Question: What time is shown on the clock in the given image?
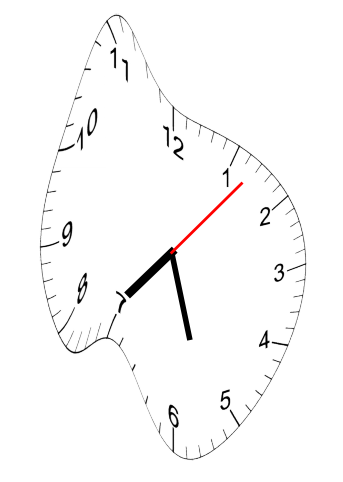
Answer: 07:27:07